Question: I am going to apply a HSV threshold to the image below in order to extract the tennis ball. But I could not figure out the best way to find the correct HSV values of the ball. Which method/software do you suggest to me? (I am using Ubuntu) Also according to your experiences which min/max values do you prefer to me? (+-10? +-5?)
Regards

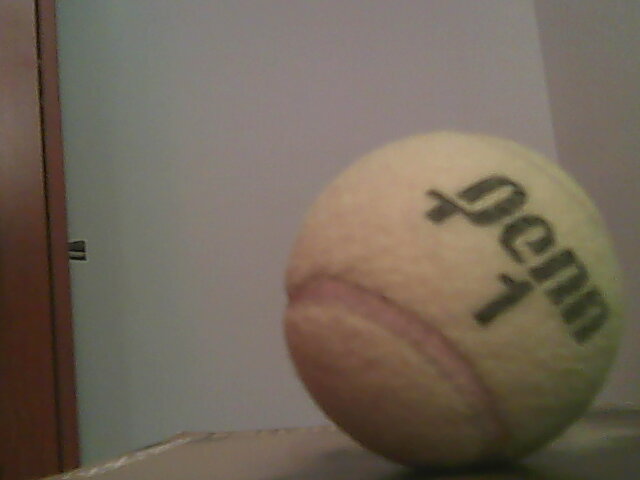
Answer: You can use <URL>. It also shows HSV values. Here's screenshot of your image: